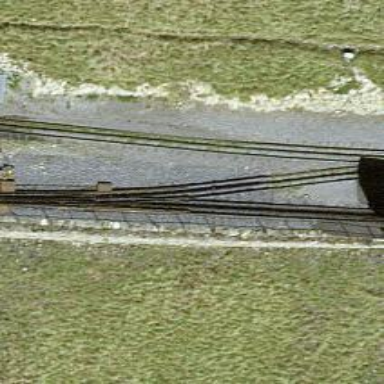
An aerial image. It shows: Narrow-gauge railway in service yard.